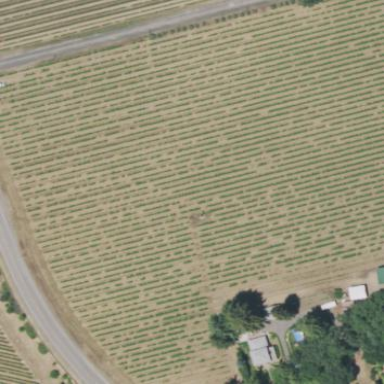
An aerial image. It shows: Vineyard with grape crops.